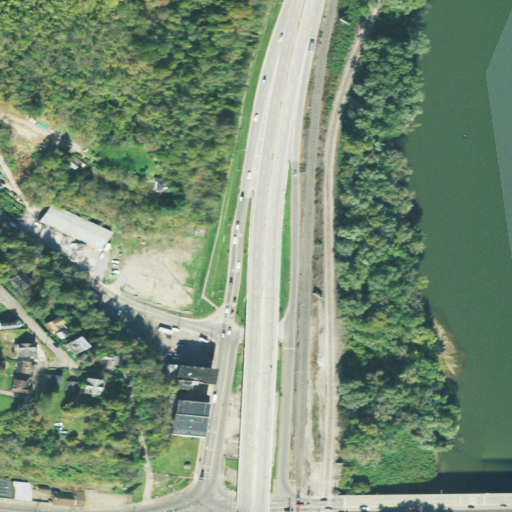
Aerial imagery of valley in Ohio named Dandelion Hollow containing high intensity development, medium intensity development, open water, low intensity development, open development, deciduous forest, mixed forest, and pasture